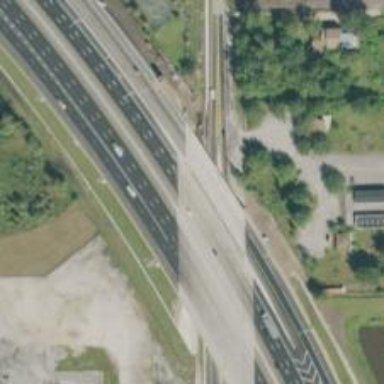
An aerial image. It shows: Bridge over motorway.